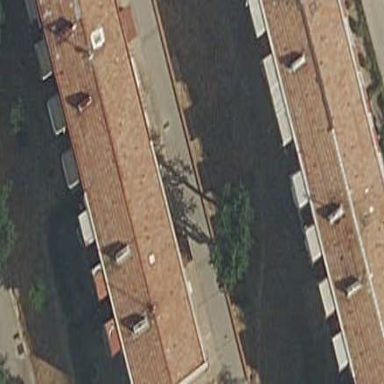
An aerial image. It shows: View of apartment building.